Question: This error has come up a few times on Stackoverflow, I will reference to other questions in this question.
My project is an Android Application using the <URL> to configure it. I am rather new to maven.
In short, I am unable to start the Application on my phone. When starting it I am presented with the above written Error concerning the Activity that is my start Activity called 'SubscriptionView'. The entire error-trace below:
'''
07-17 15:47:42.170: E/AndroidRuntime(20071): FATAL EXCEPTION: main
07-17 15:47:42.170: E/AndroidRuntime(20071): java.lang.RuntimeException: Unable to instantiate activity ComponentInfo{com.example.dynamixsspbridge/com.example.dynamixsspbridge.SubscriptionView}: java.lang.ClassNotFoundException: com.example.dynamixsspbridge.SubscriptionView
07-17 15:47:42.170: E/AndroidRuntime(20071): at android.app.ActivityThread.performLaunchActivity(ActivityThread.java:2034)
07-17 15:47:42.170: E/AndroidRuntime(20071): at android.app.ActivityThread.handleLaunchActivity(ActivityThread.java:2135)
07-17 15:47:42.170: E/AndroidRuntime(20071): at android.app.ActivityThread.access$700(ActivityThread.java:140)
07-17 15:47:42.170: E/AndroidRuntime(20071): at android.app.ActivityThread$H.handleMessage(ActivityThread.java:1237)
07-17 15:47:42.170: E/AndroidRuntime(20071): at android.os.Handler.dispatchMessage(Handler.java:99)
07-17 15:47:42.170: E/AndroidRuntime(20071): at android.os.Looper.loop(Looper.java:137)
07-17 15:47:42.170: E/AndroidRuntime(20071): at android.app.ActivityThread.main(ActivityThread.java:4921)
07-17 15:47:42.170: E/AndroidRuntime(20071): at java.lang.reflect.Method.invokeNative(Native Method)
07-17 15:47:42.170: E/AndroidRuntime(20071): at java.lang.reflect.Method.invoke(Method.java:511)
07-17 15:47:42.170: E/AndroidRuntime(20071): at com.android.internal.os.ZygoteInit$MethodAndArgsCaller.run(ZygoteInit.java:1027)
07-17 15:47:42.170: E/AndroidRuntime(20071): at com.android.internal.os.ZygoteInit.main(ZygoteInit.java:794)
07-17 15:47:42.170: E/AndroidRuntime(20071): at dalvik.system.NativeStart.main(Native Method)
07-17 15:47:42.170: E/AndroidRuntime(20071): Caused by: java.lang.ClassNotFoundException: com.example.dynamixsspbridge.SubscriptionView
07-17 15:47:42.170: E/AndroidRuntime(20071): at dalvik.system.BaseDexClassLoader.findClass(BaseDexClassLoader.java:61)
07-17 15:47:42.170: E/AndroidRuntime(20071): at java.lang.ClassLoader.loadClass(ClassLoader.java:501)
07-17 15:47:42.170: E/AndroidRuntime(20071): at java.lang.ClassLoader.loadClass(ClassLoader.java:461)
07-17 15:47:42.170: E/AndroidRuntime(20071): at android.app.Instrumentation.newActivity(Instrumentation.java:1068)
07-17 15:47:42.170: E/AndroidRuntime(20071): at android.app.ActivityThread.performLaunchActivity(ActivityThread.java:2025)
07-17 15:47:42.170: E/AndroidRuntime(20071): ... 11 more
'''
Now, there are multiple solutions for this suggested:
1. Checking if one does in fact export private Libraries by going to ""Build Path" -> "Configure Build Path...". 2. In the "Order and Export" Tab, Make the "Android Private Libraries" option checked. Hoping to work." I had that option checked, the error occured anyway.
2. Make sure ProGuard does not strip classes away: As far as I know I do not use proguard. From what I glance one has to activly use ProGuard, its not just there... I did not. (It says "Having ProGuard run is completely optional" on the android site.) I have checked my project.properties and the proguard line there is commented out.
3. Do not name the folder for your external libraries lib but libs. I have done so for my local libraries. The maven libraries ofcourse live wherever Maven puts them. Potentially I could take all these jars and put them from the maven repo into libs... then stop using maven. While this may work, it hardly presents a solution.
4. Remove Double Libs from Build Path. This is more or less the same problem described in 3. Hoever the point here is, that "You can't have different versions of a single library". Some libraries are known to provide other libs so one might be in my local folder and be provided by one of the libs added via maven. I include two libraries locally, one is not public thus if one is provided it would be android-support-v4.jar. I have deletet the jar, cleaned the project and exported again, no changes.
5. Suggestions have been made, that this is actually a Eclipse problem. Restarting supposedly might ba helpful so I did. To no avail. I have tried it with and without deleting bin and gen folder.
6. Spelling errors
7. Using the m2e Plugin (already doing that)
Other Ideas that did not pan out:
On of the things I feel might be responsible si my use of Java 1.5. However, while 1.6 is recommended, 1.5 should work. Switching to 1.6 does not change anything either.
Another issue I see is that the Maven Dependnecies do not show up as dexed Libraries in the folder 'bin/dexedLibs'. While I believe that this is going to be an issue at a later time I have removed all classes that use these libs from the project and the error remains.
The problem is clearly somehow related to using Maven. If I create a fresh project, everything works fine until I convert the project to a maven project and add the libraries via the 'pom.xml', even if I have no classes using any of the libraries.
Further investigation: By creating another new project and found that on the first "right clock->configure->convert to maven" nothing is imported even after I change the 'pom.xml'. <URL>. Now all the libraries are imported and now the error occurs. When I include the 'pom.xml' into the project before converting the same error occurs.
Strangely enough, if I then "right click->maven->disable maven nature" and delete all the maven libs and files, the problem remains.
All this also happens with a fresh sample project (just the stanard activity and xml created by eclipse) after I convert to maven and the maven libs are in the project so it is apparently not related to my code at all...
The 'pom.xml'looks like this
'''
<project xmlns="http://maven.apache.org/POM/4.0.0"
xmlns:xsi="http://www.w3.org/2001/XMLSchema-instance"
xsi:schemaLocation="http://maven.apache.org/POM/4.0.0 http://maven.apache.org/xsd/maven-4.0.0.xsd">
<modelVersion>4.0.0</modelVersion>
<groupId>DynamixSSPBridge</groupId>
<artifactId>DynamixSSPBridge</artifactId>
<version>0.0.1-SNAPSHOT</version>
<name>DynamixSSPBridge</name>
<properties>
<java-version>1.6</java-version>
</properties>
<repositories>
<repository>
<id>itm-maven-repository-releases-site</id>
<url>https://maven.itm.uni-luebeck.de/content/repositories/releases/</url>
</repository>
</repositories>
<dependencies>
<dependency>
<groupId>com.google.android</groupId>
<artifactId>android</artifactId>
<version>2.3.3</version>
<scope>provided</scope>
</dependency>
<dependency>
<groupId>de.uniluebeck.itm</groupId>
<artifactId>ncoap</artifactId>
<version>1.0.1</version>
</dependency>
</dependencies>
<build>
<finalName>${project.artifactId}</finalName>
<sourceDirectory>src</sourceDirectory>
<pluginManagement>
<plugins>
<plugin>
<groupId>com.jayway.maven.plugins.android.generation2</groupId>
<artifactId>android-maven-plugin</artifactId>
<version>3.1.1</version>
<extensions>true</extensions>
</plugin>
</plugins>
</pluginManagement>
<plugins>
<plugin>
<groupId>com.jayway.maven.plugins.android.generation2</groupId>
<artifactId>android-maven-plugin</artifactId>
<configuration>
<sdk>
<platform>9</platform>
</sdk>
</configuration>
</plugin>
</plugins>
</build>
</project>
'''
Another Idea was to create a maven project with a specific android archetype as <URL>. Creating a non android maven project was another bad try, since it isn't an android project it does not resolve the R.x references and does not dex libraries...

Any Ideas?
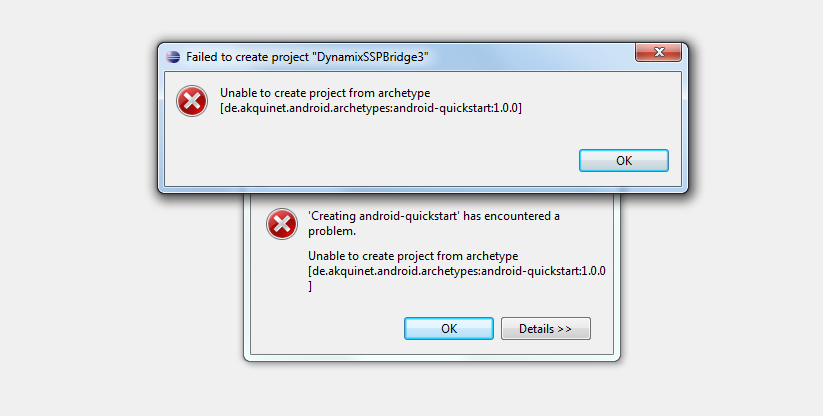
Answer: I've had same issue. I'd recommend you to depend on maven commands solely and not use IDE for anything (except for de-buging), because 'maven-android-plugin' compiles stuff in its own way.
## Installing local jar files
You can install local libraries jar files (which not available on-line for Maven) to your local repository:
For example, here we copy 'android.jar' of '4.03' which is not available on-line, to local repository on our machine:
'''
mvn install:install-file -Dfile=$ANDROID_HOME/platforms/android-15/android.jar -DgroupId=com.google.android -DartifactId=android -Dversion=4.0.3 -Dpackaging=jar -DgeneratePom=true
'''
Now we can include it in POM:
'''
<dependency>
<groupId>com.google.android</groupId>
<artifactId>android</artifactId>
<version>${platform.version}</version>
<scope>provided</scope>
</dependency>
'''
Maven will look in local repository and use these jar files.
## Setting correct scope
The problem of classes not being included (in my case) was caused by wrong '<scope>' of dependencies in POM. So, for all library's dependencies set '<scope>' to 'compile'.
Try running 'mvn clean','mvn install', and 'mvn:android deploy'.
Your Maven project is good only when you are able to run it from 'mvn' command line without any IDE or so.